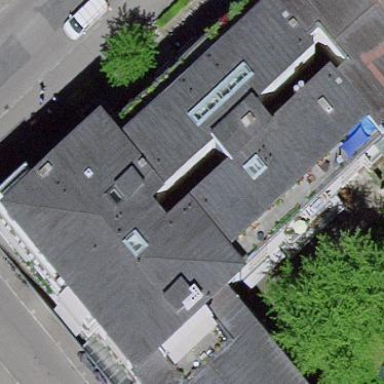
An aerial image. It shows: Residential building.